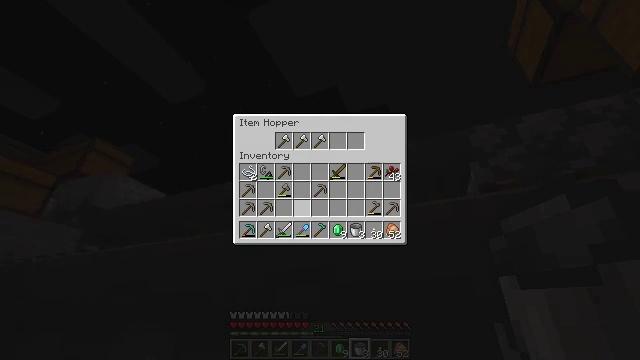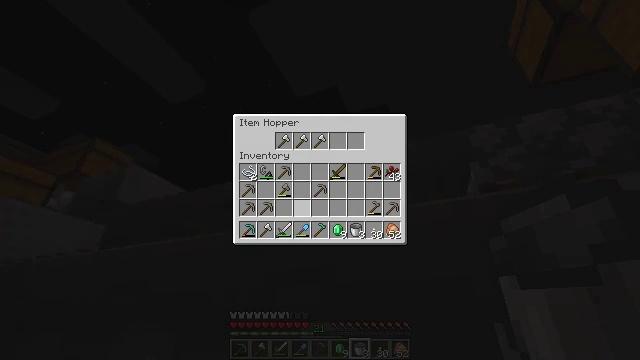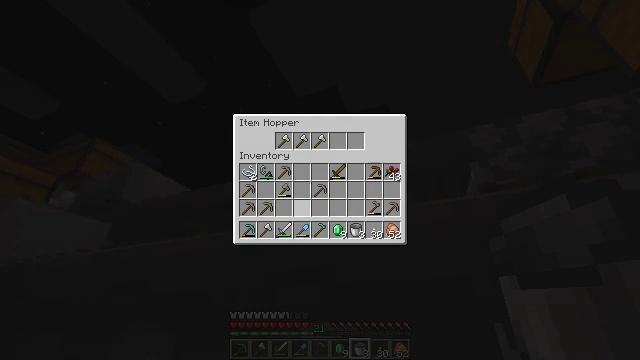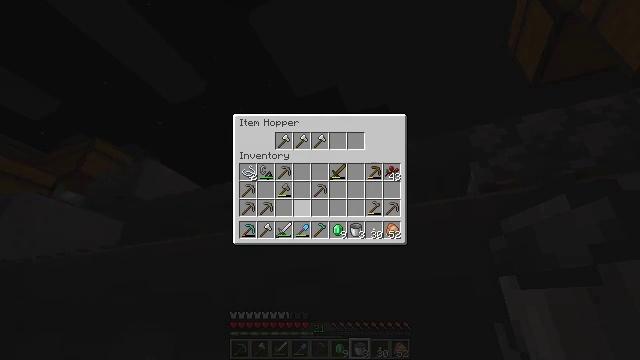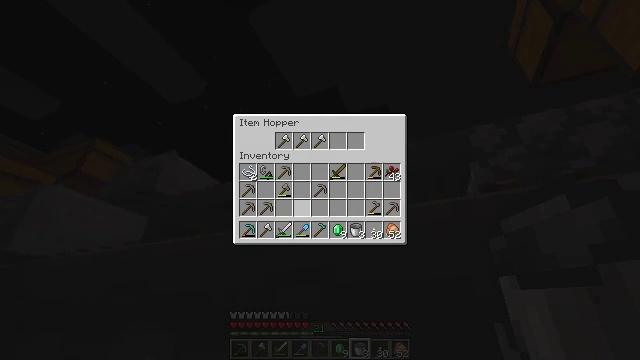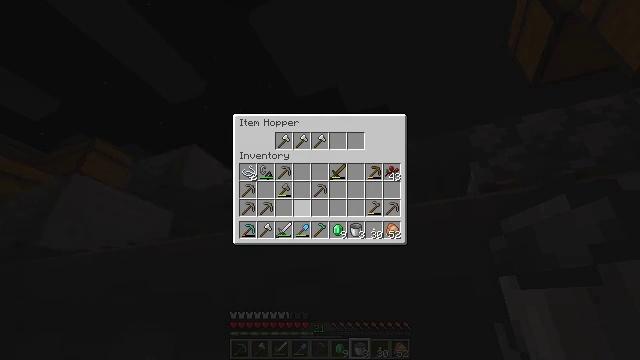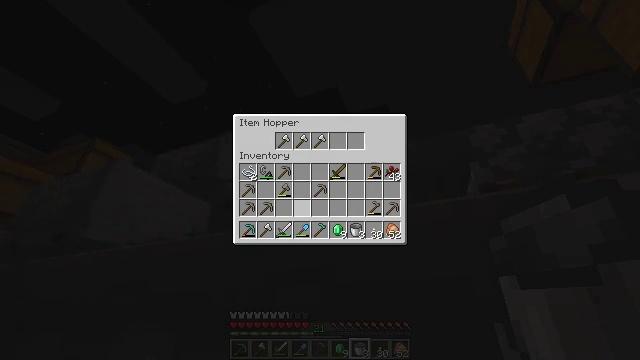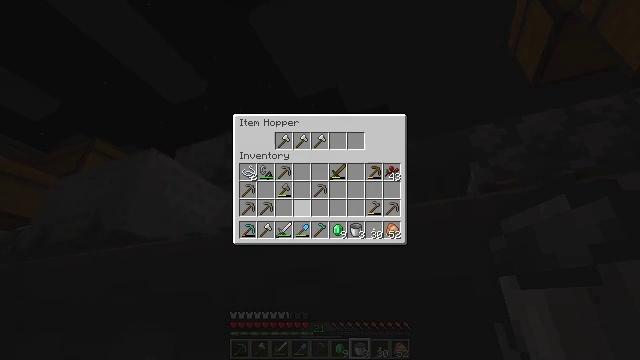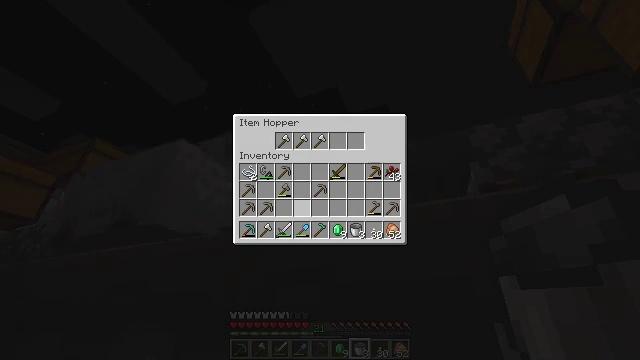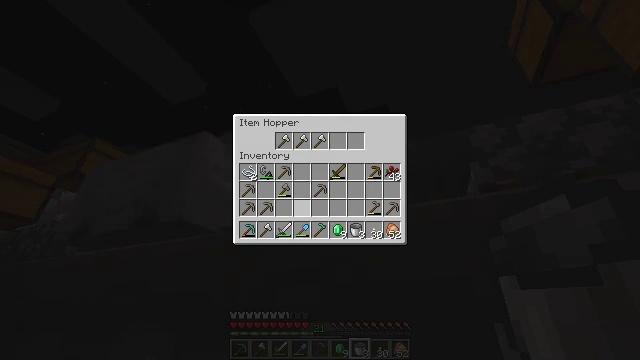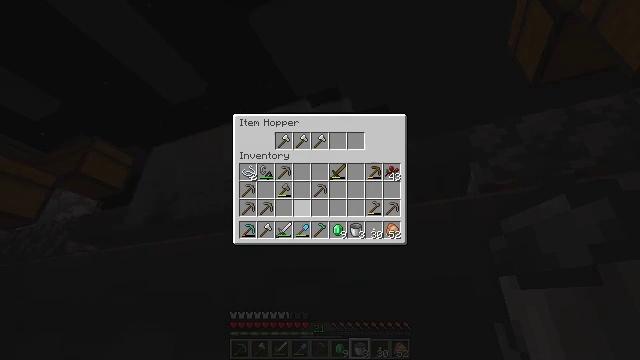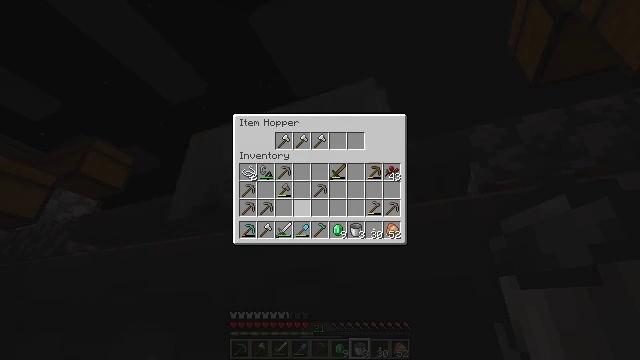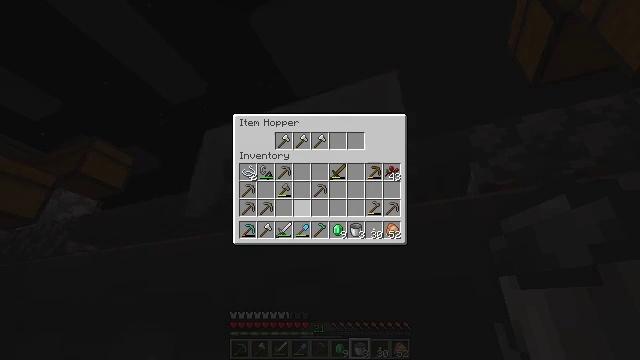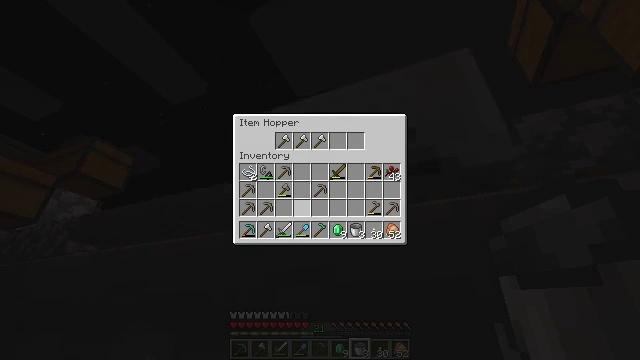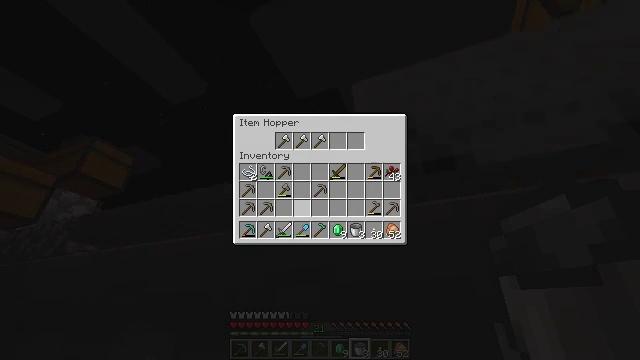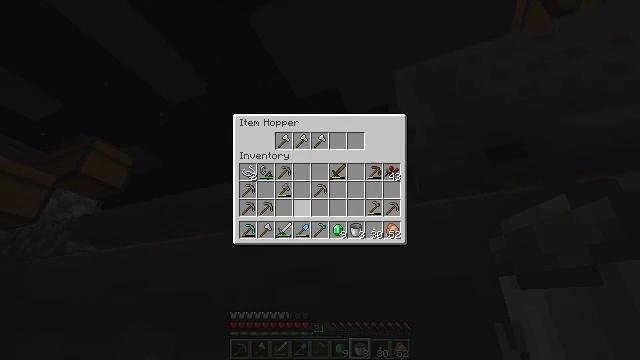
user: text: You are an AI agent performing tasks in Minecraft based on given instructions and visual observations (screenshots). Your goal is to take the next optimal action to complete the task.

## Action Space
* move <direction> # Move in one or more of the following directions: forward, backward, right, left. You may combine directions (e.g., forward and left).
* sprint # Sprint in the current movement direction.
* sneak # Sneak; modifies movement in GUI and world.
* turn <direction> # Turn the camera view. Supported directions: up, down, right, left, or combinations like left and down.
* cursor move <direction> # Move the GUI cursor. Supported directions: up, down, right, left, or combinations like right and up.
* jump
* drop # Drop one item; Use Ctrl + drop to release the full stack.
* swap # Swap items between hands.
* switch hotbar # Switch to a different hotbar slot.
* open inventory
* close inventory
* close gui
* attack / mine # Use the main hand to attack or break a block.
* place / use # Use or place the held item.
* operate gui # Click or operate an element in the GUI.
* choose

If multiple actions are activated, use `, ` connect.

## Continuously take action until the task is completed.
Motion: motion action
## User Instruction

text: Craft gold nugget.
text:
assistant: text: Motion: no_op
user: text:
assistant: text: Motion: no_op
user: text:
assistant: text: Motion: no_op
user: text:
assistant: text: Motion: no_op
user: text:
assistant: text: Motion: no_op
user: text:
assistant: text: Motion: no_op
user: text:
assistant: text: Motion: no_op
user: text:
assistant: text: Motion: no_op
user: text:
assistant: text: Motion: no_op
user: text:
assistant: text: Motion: no_op
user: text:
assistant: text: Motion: no_op
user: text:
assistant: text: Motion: no_op
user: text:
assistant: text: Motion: no_op
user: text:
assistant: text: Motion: no_op
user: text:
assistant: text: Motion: no_op
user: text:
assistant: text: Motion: no_op
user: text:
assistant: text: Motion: no_op
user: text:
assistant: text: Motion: no_op
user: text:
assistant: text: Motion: no_op
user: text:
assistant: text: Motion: no_op
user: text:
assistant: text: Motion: no_op
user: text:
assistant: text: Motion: no_op
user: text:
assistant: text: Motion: no_op
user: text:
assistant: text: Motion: no_op
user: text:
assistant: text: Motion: no_op
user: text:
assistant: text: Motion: no_op
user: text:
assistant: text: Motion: no_op
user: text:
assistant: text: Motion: no_op
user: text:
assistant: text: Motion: no_op
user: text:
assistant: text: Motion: no_op